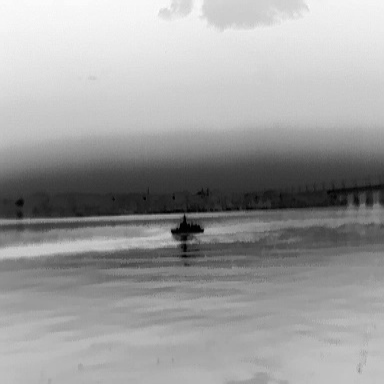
There is a warship in the infrared image.